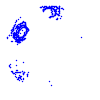
Particle: kaon